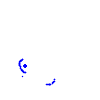
Particle: proton